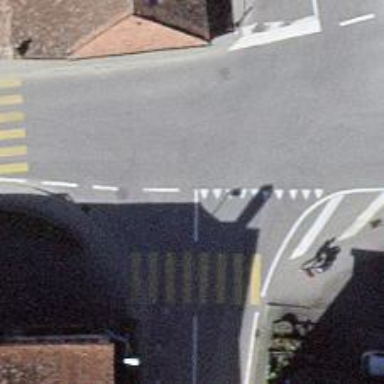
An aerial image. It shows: Road with "give way" sign.